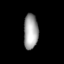
Tissue: lung
Cell type: T cells
Senescence score: 0.2299
Nuclear area (px): 497
Mean DAPI intensity: 163.239